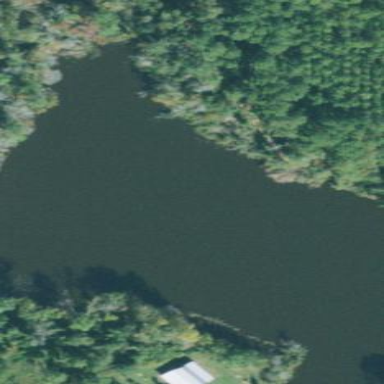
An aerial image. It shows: Pond with natural water.